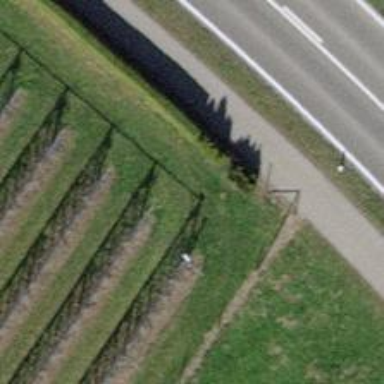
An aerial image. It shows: Hedge barrier.